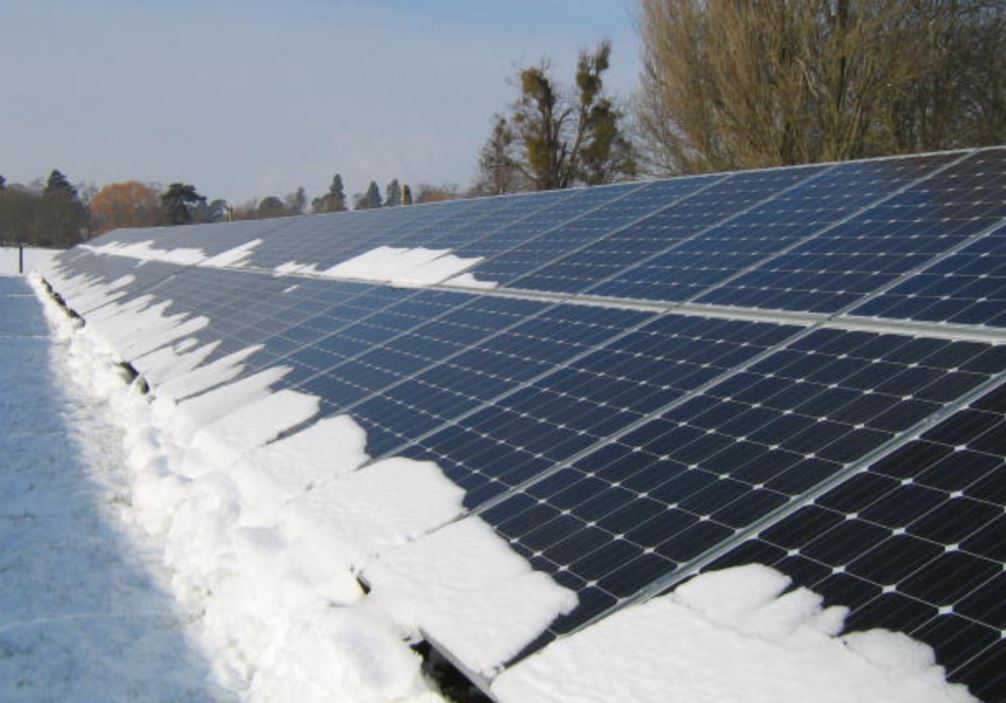
Label: Snow-Covered